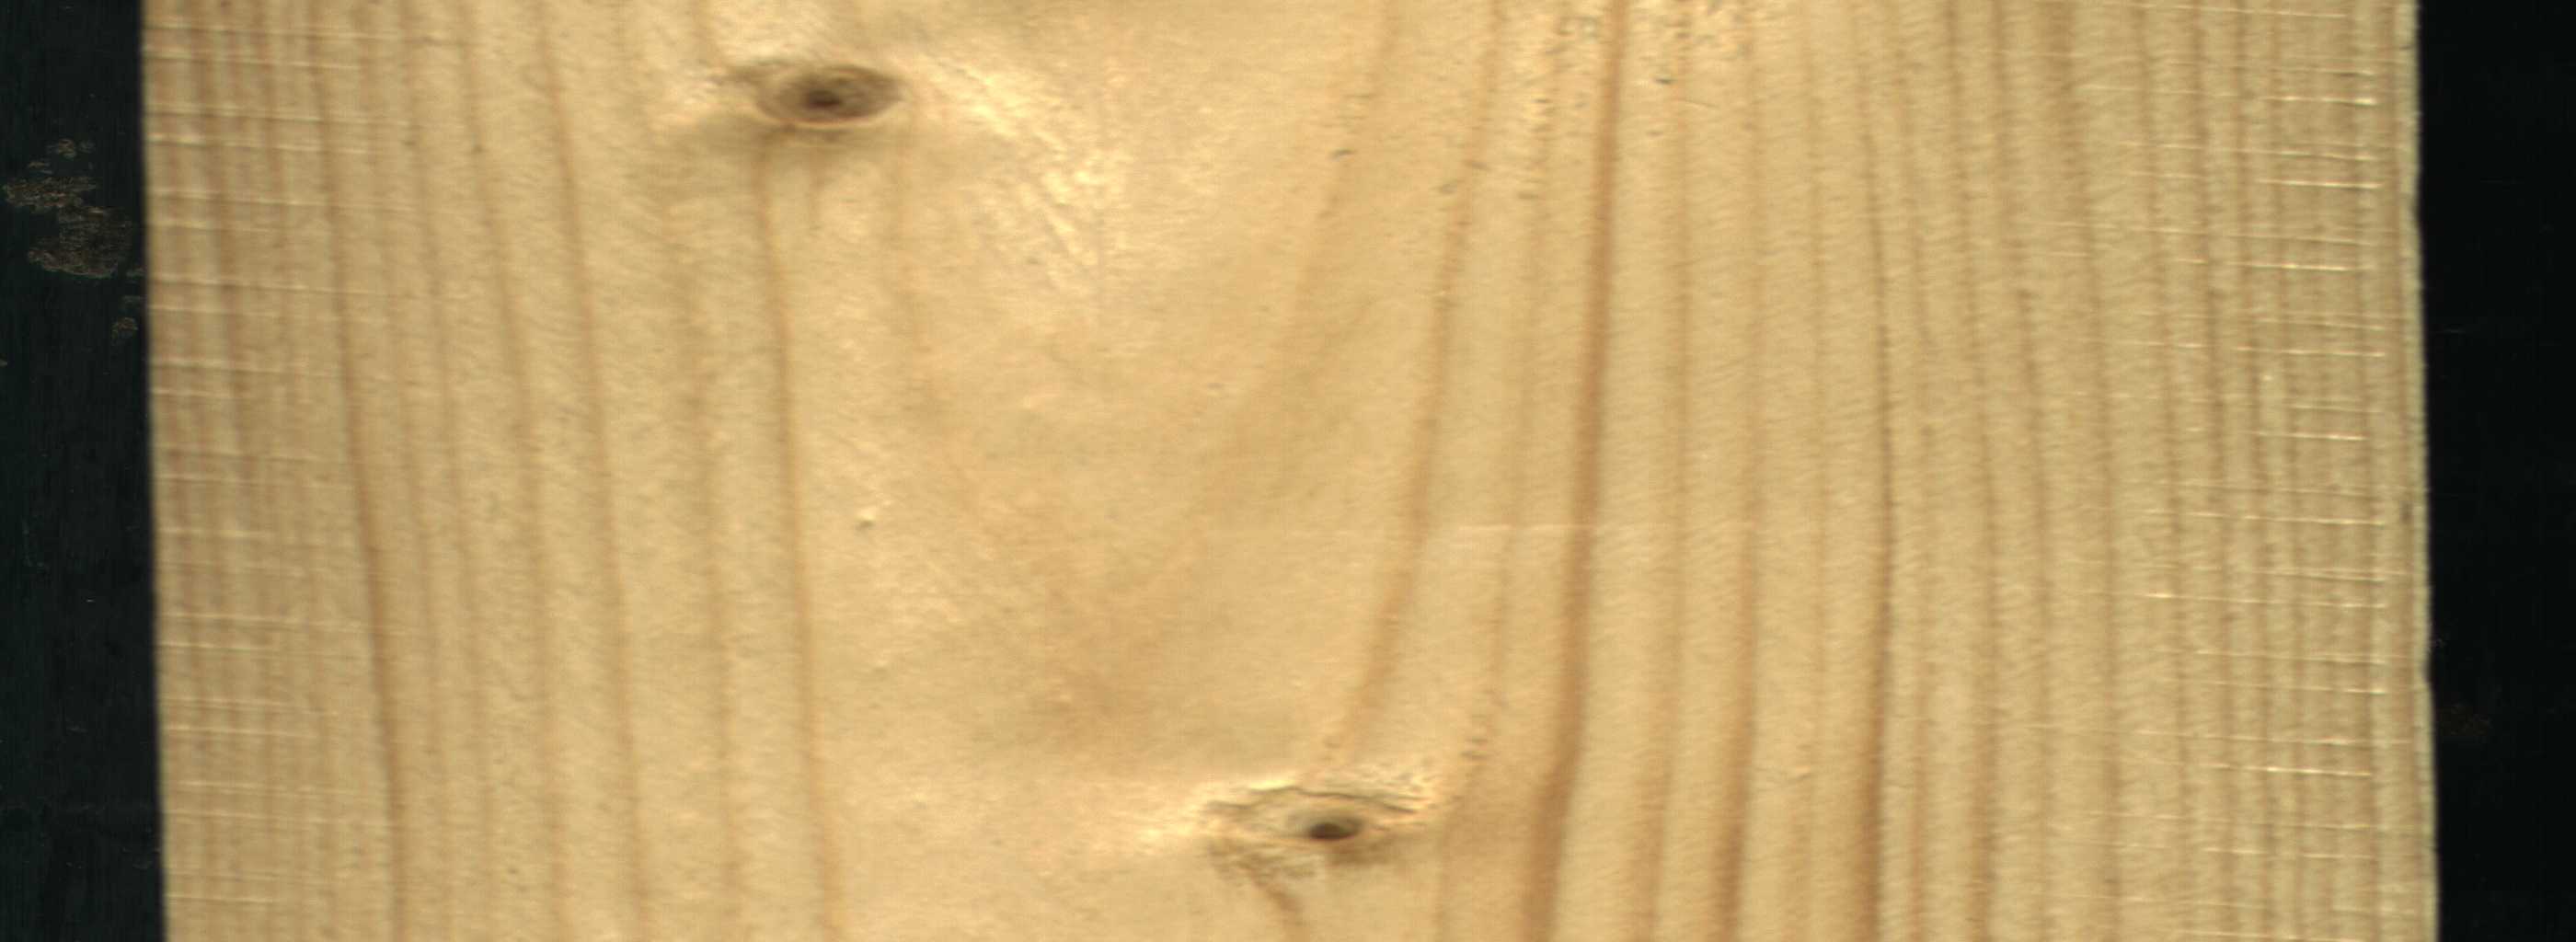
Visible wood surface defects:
Live_Knot
Live_Knot